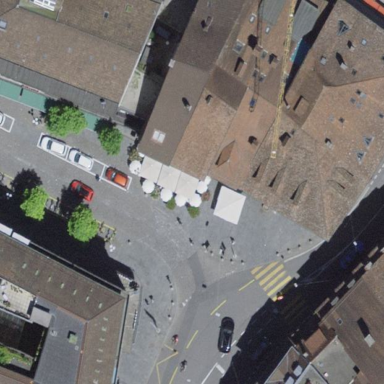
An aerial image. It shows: Retail building.